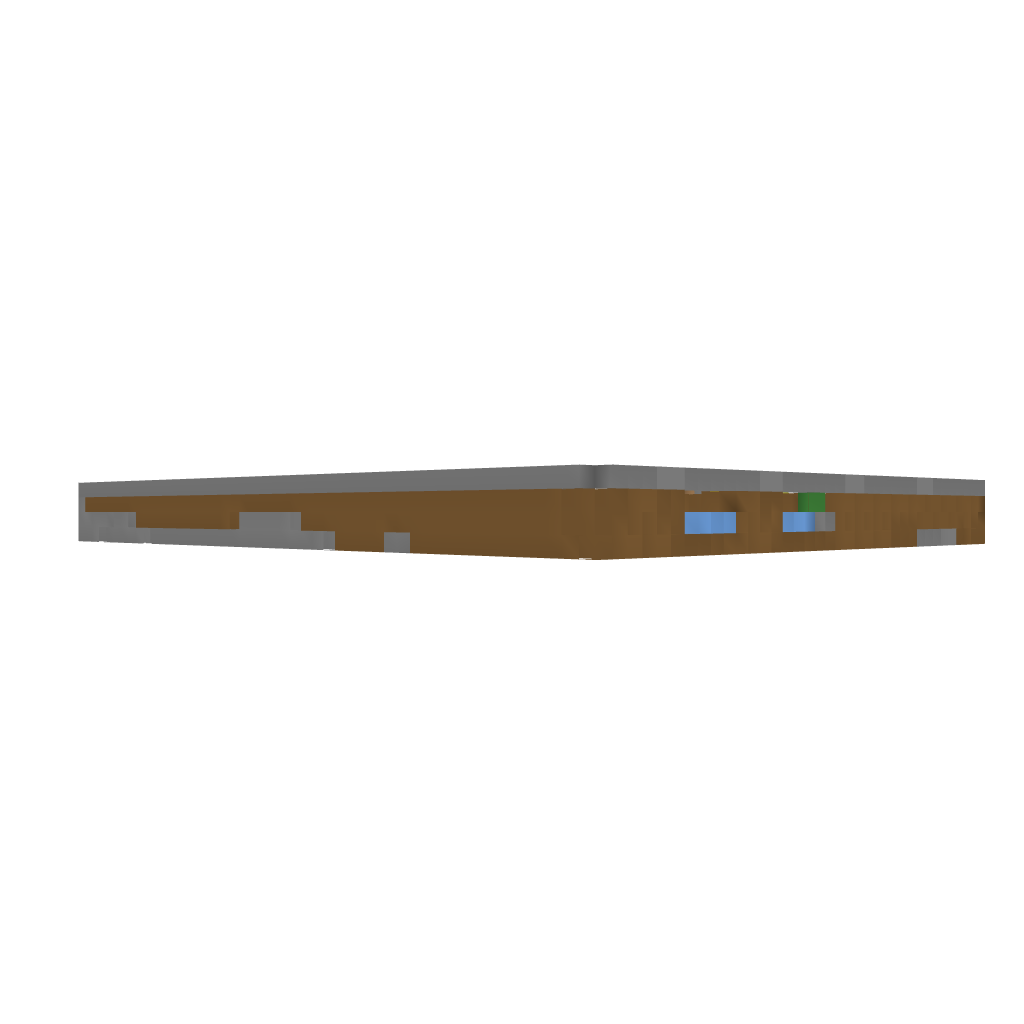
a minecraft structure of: Super-Shop bad low quality